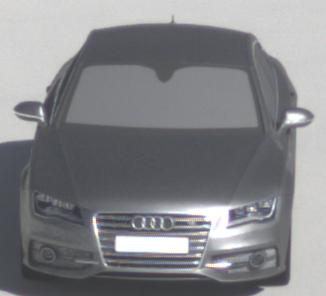
Make: Audi
Model: S7 Sportback cod
Detailed model: S7 (4G) Sportback
Model produced from: 2012/06
Model produced until: 2014/05
Doors: 5
Color: gray
Road condition: dry road
Daytime: midday
Contrast: high contrast